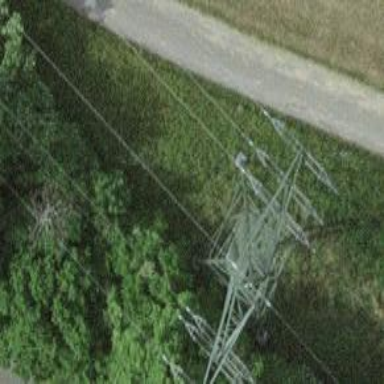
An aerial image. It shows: Power tower.